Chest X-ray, AP view. Patient: 44 years old, sex M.
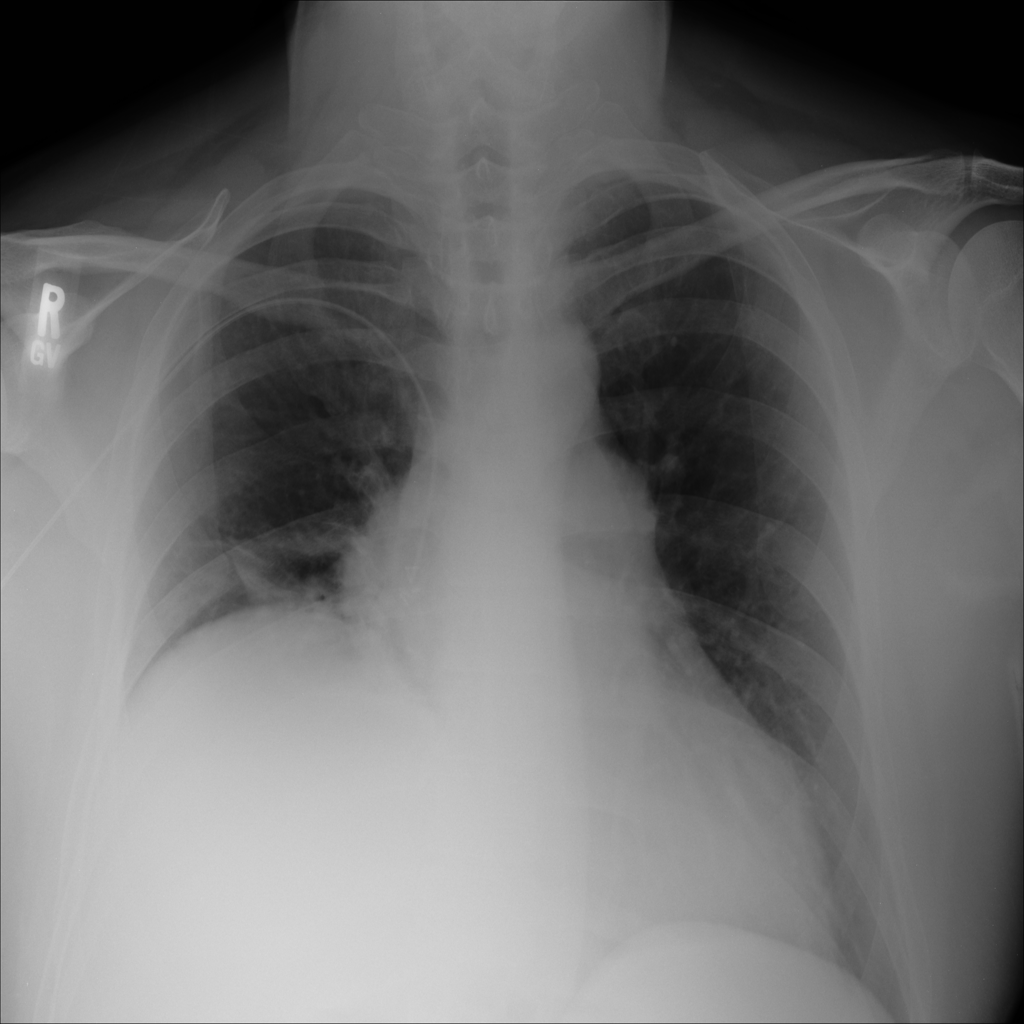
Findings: No Finding